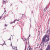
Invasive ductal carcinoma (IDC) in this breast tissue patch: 1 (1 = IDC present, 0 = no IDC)